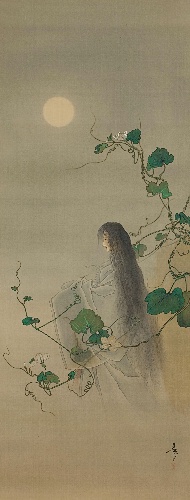
Title: 月岡芳年筆　「月百姿 源氏夕顔巻」|The Spirit of the Deceased Yūgao Entwined in Moonflower Vines, based on the print “The Lady of the Evening Faces,” from the series One Hundred Aspects of the Moon (Tsuki hyakushi: Genji Yūgao no maki)
Artist: Tsukioka Yoshitoshi
Artist bio: Japanese, 1839–1892
Date: ca. 1892
Object type: Hanging scroll
Classification: Paintings
Medium: Hanging scroll; ink and color on silk
Culture: Japan
Period: Meiji period (1868–1912)
Dimensions: Image: 41 1/4 × 16 in. (104.8 × 40.6 cm)
Overall with mounting: 80 1/4 × 21 1/4 in. (203.8 × 54 cm)
Overall with knobs: 80 1/4 × 23 1/4 in. (203.8 × 59.1 cm)
Department: Asian Art
Credit line: Purchase, Friends of Asian Art Gifts, 2019
Accession year: 2019
Repository: Metropolitan Museum of Art, New York, NY
Tags: Women